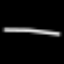
Label: line